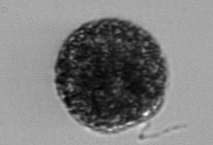
Label: Vicicitus_globosus